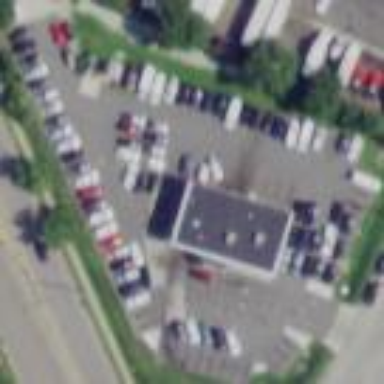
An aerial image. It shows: Car rental service.